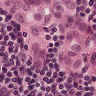
Metastatic tissue present: yes